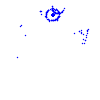
Particle: proton